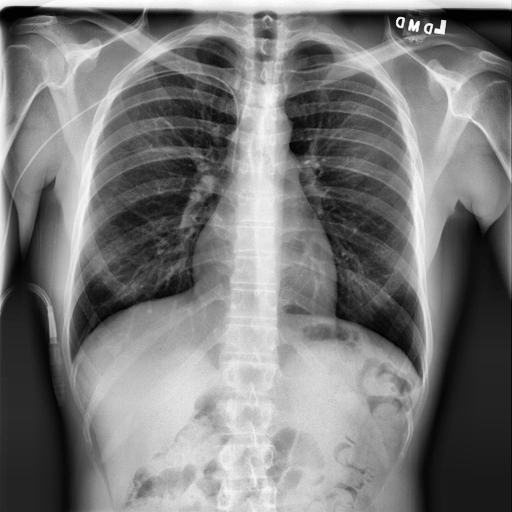
Finding: NORMAL